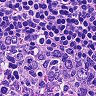
Metastatic tissue present: no